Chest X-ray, AP view. Patient: 52 years old, sex F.
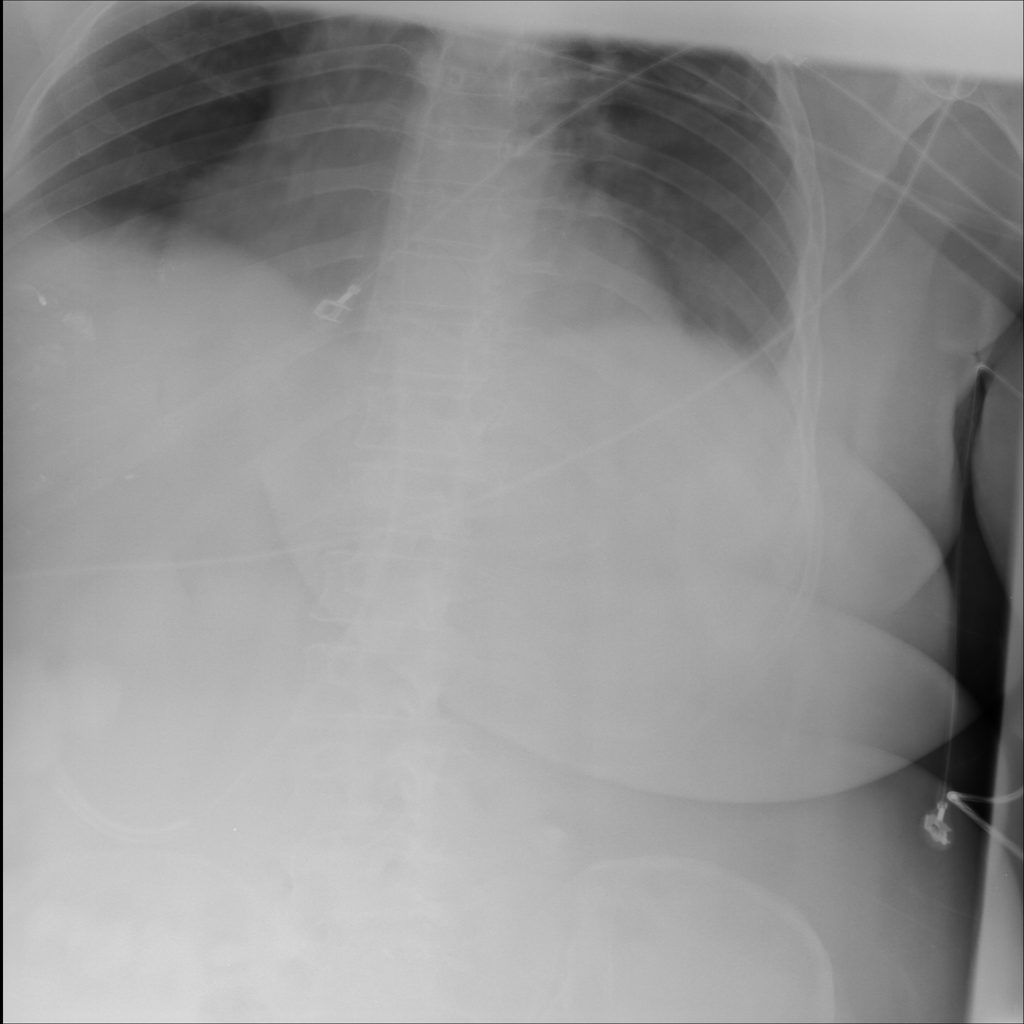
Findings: No Finding